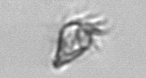
Label: Paratontonia_gracillima